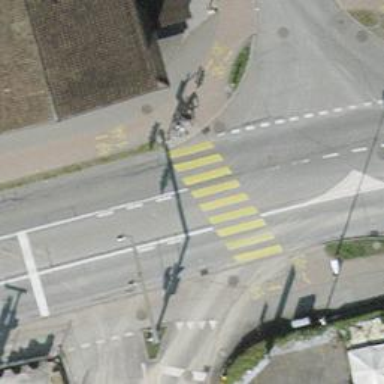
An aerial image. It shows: Cycleway with traffic signal crossing.